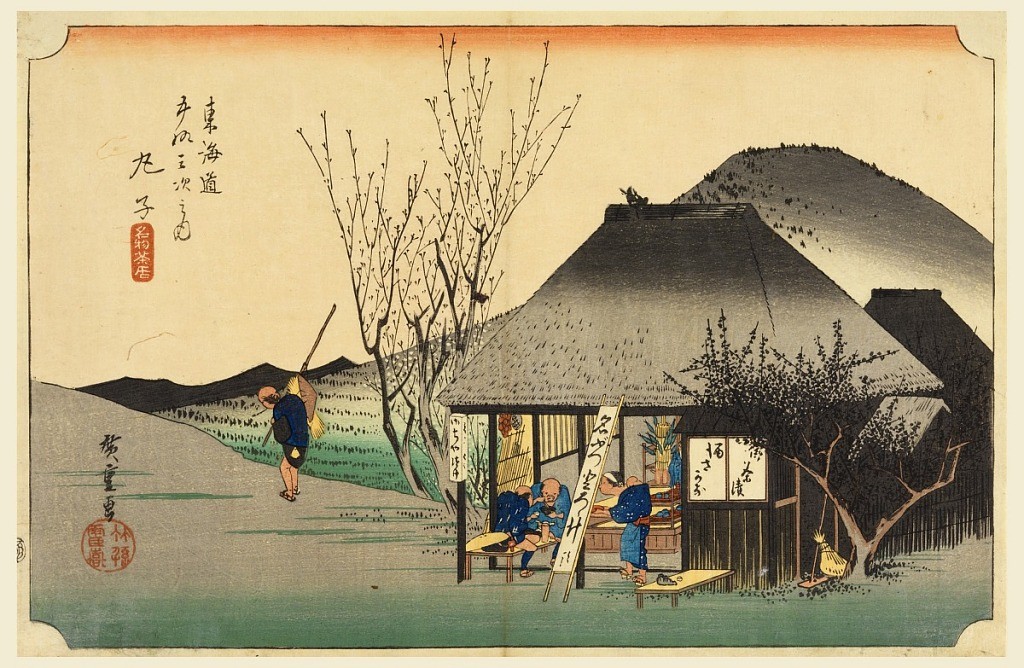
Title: Mariko Teahouse, in The Fifty-Three Stations of the Tokaido Road (Tokaido Gojusan Tsugi-no Uchi)
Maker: Ando Hiroshige, Japanese, 1797–1858
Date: ca. 1834
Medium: Woodblock print in colored ink on paper
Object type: Print
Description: Lower right, teahouse within which two travelers are eating, waited on by woman with baby on her back. Behind is hill and on each side plum trees in blossom. Left, traveler walks away. Lower half, horizontal lines of green shading.